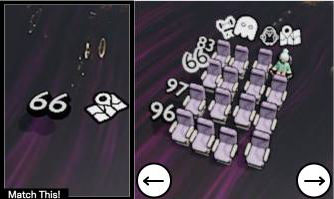
Task: seats
Answer: no